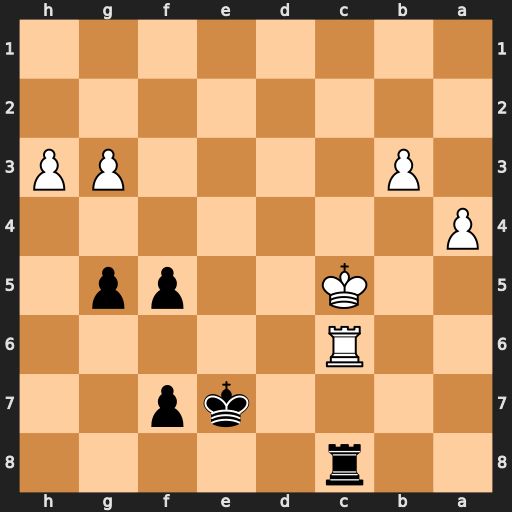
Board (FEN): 2r5/4kp2/2R5/2K2pp1/P7/1P4PP/8/8
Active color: b
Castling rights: -
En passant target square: -
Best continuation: Rxc6+ Kxc6 f4